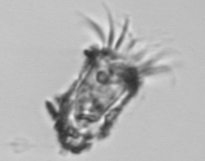
Label: Tintinnopsis